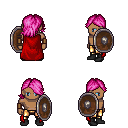
a pixel art fantasy rpg character, male body template, human, dark skin, red cape, gold greaves, pink swoop hairstyle, leather bracers, black shoes, shield, four views (front, back, left, right), 2x2 character sprite sheet, small pixel art, hard edges, no anti-aliasing